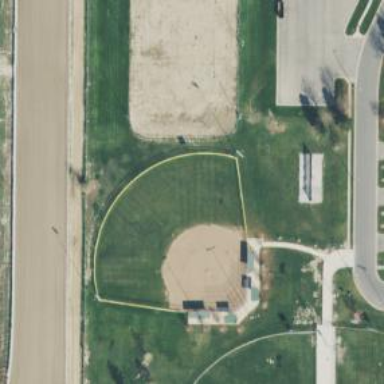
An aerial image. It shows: Baseball pitch for leisure and sports activities.